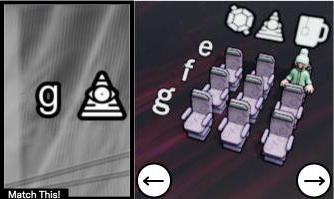
Task: seats
Answer: no